Field crop: maize
Growth stage: 2
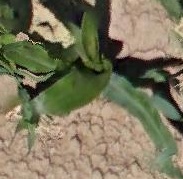
Species: maize